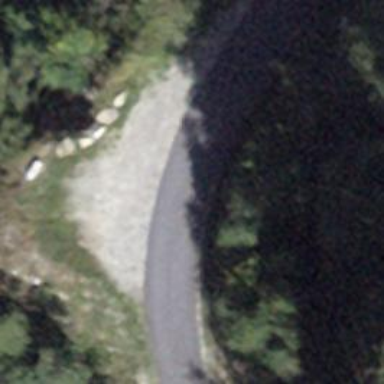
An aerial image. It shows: Passing place on the road.